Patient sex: M
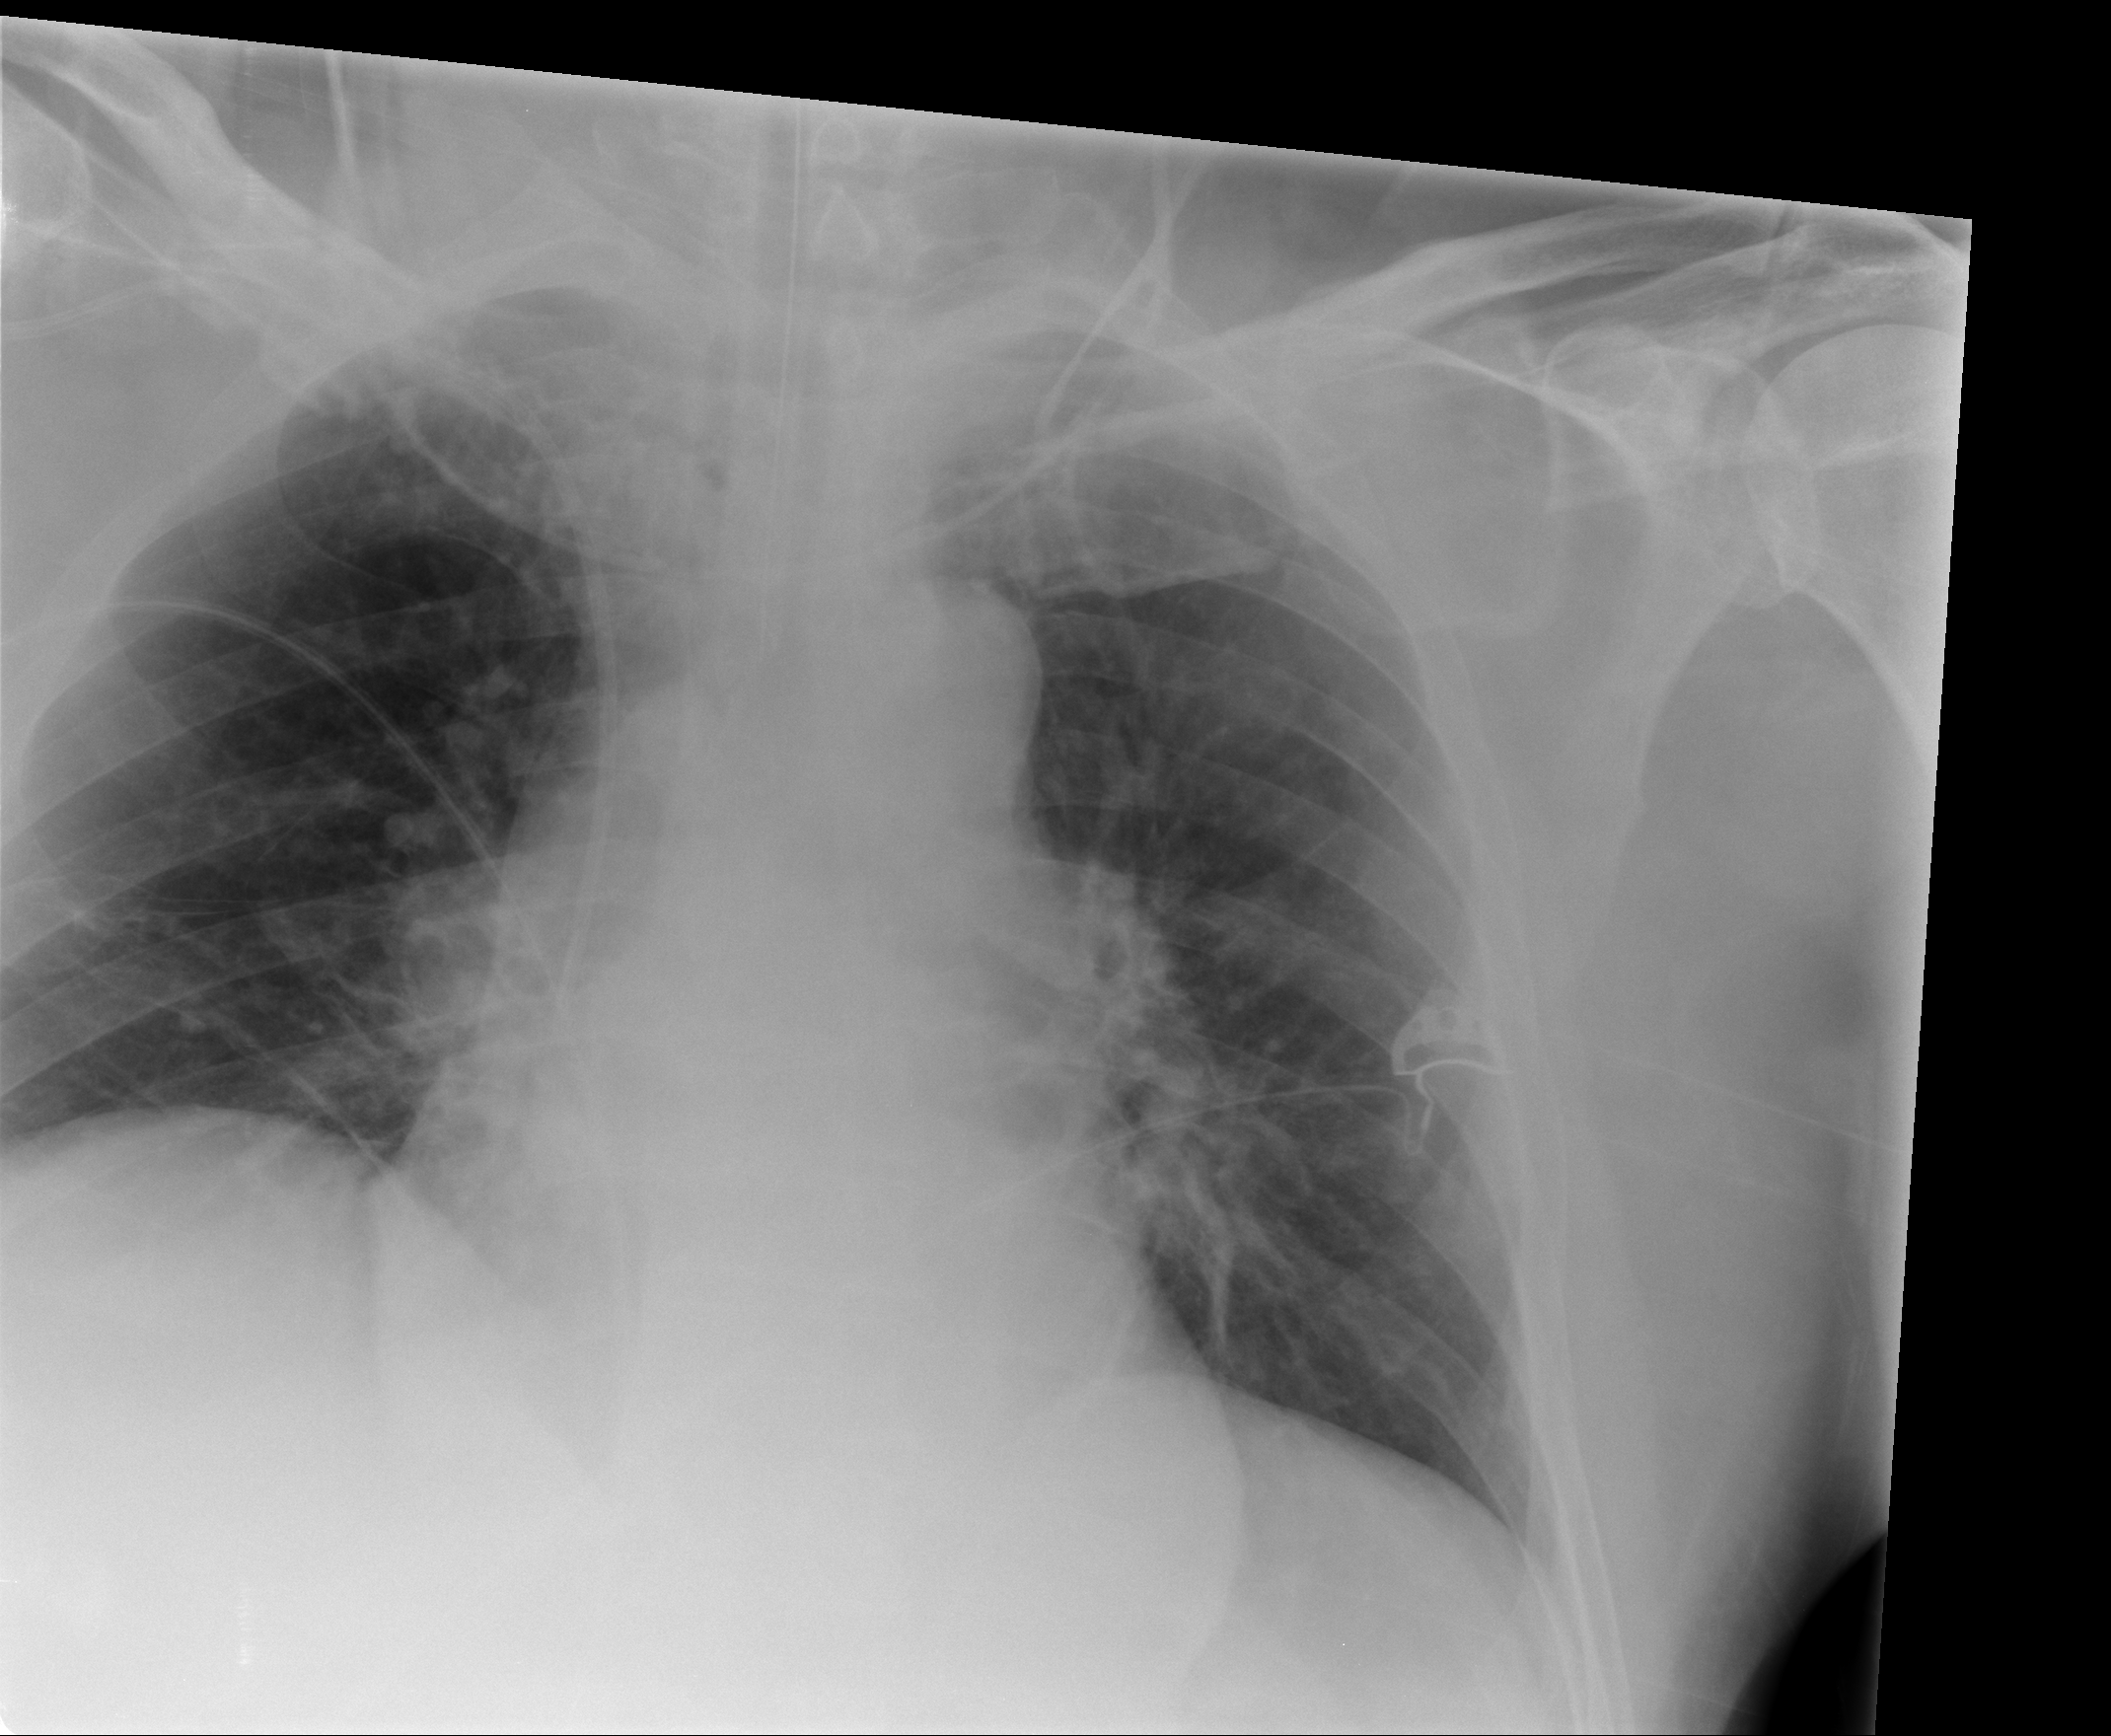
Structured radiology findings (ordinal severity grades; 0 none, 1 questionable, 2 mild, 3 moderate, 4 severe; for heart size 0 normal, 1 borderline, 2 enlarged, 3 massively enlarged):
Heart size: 1
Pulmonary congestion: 0
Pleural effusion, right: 0
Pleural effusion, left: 0
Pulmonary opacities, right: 0
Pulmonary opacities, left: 0
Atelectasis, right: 2
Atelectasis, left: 2